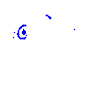
Particle: electron